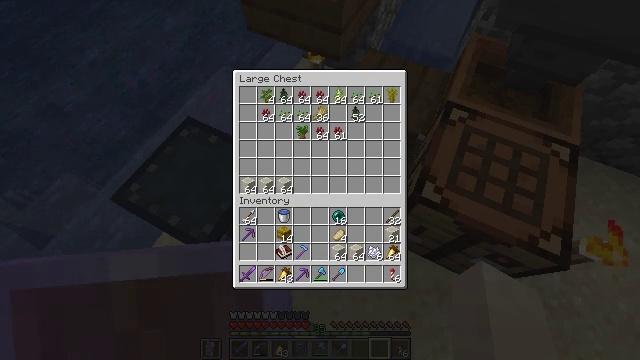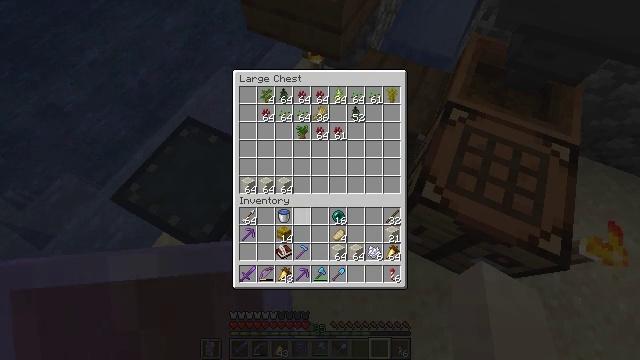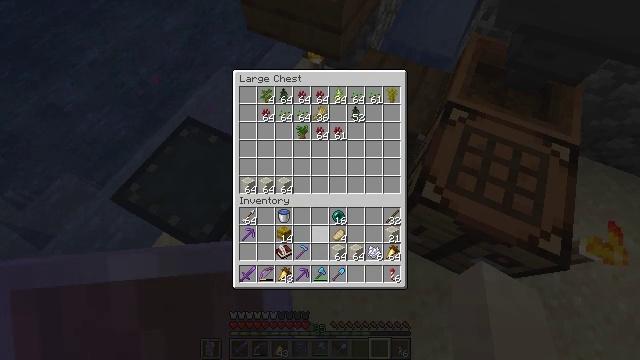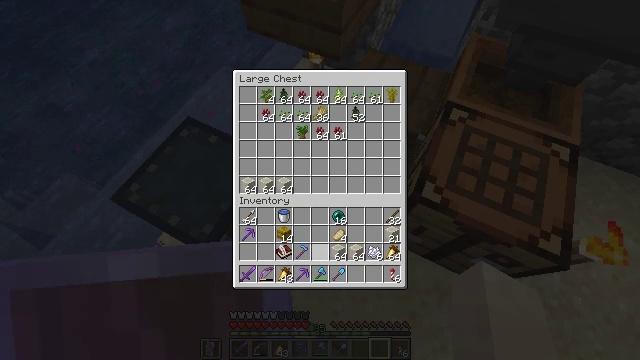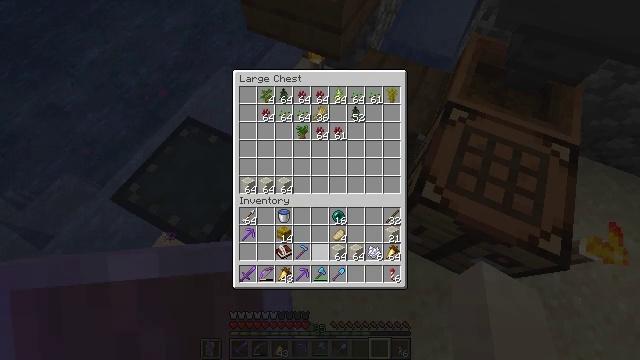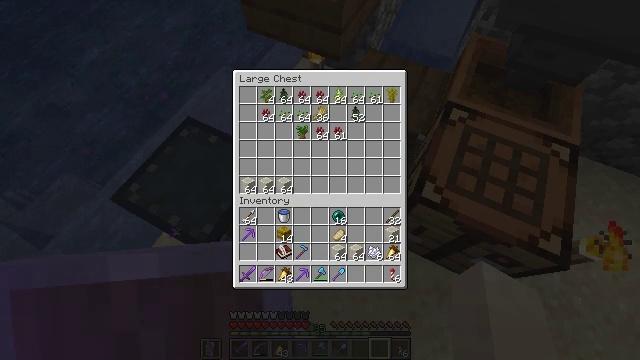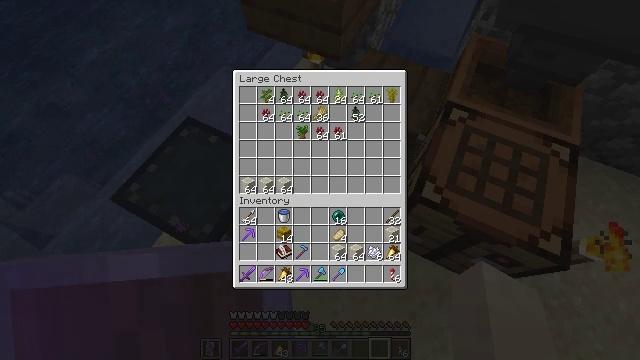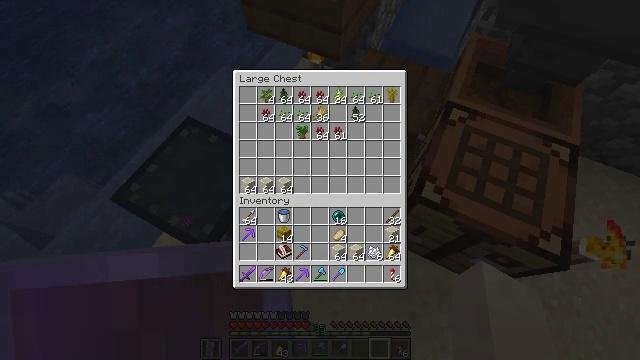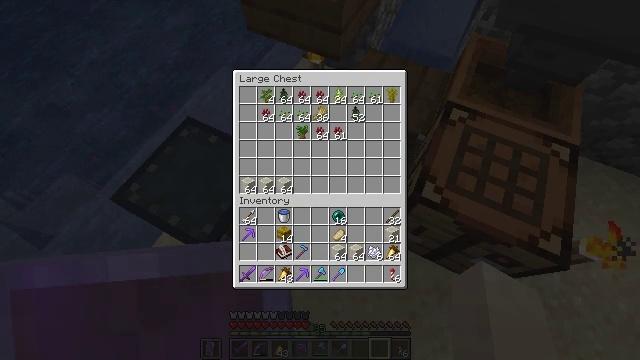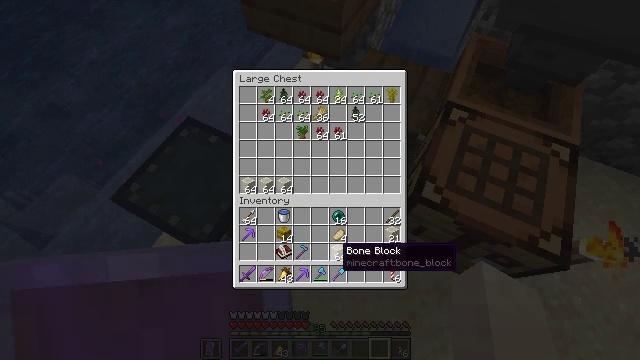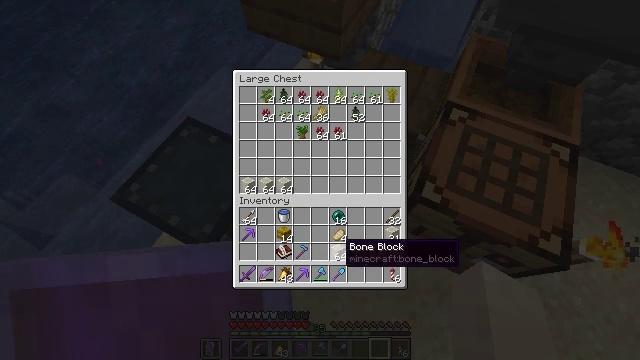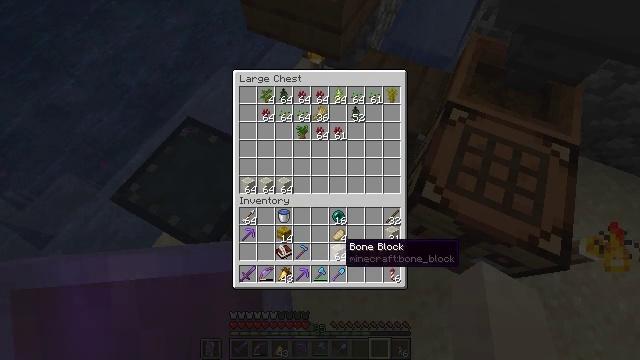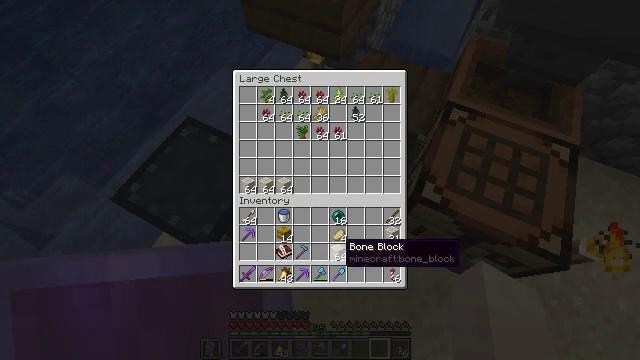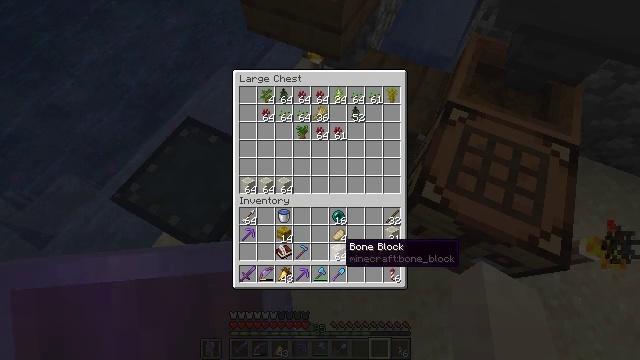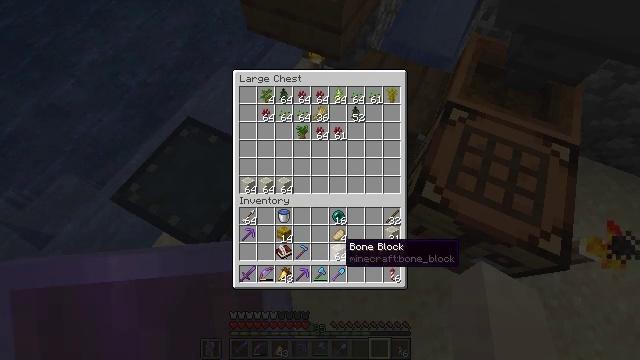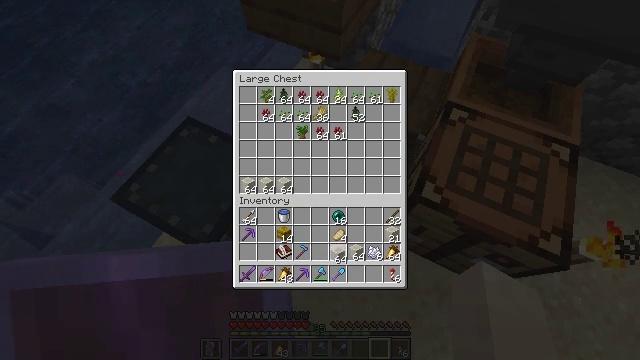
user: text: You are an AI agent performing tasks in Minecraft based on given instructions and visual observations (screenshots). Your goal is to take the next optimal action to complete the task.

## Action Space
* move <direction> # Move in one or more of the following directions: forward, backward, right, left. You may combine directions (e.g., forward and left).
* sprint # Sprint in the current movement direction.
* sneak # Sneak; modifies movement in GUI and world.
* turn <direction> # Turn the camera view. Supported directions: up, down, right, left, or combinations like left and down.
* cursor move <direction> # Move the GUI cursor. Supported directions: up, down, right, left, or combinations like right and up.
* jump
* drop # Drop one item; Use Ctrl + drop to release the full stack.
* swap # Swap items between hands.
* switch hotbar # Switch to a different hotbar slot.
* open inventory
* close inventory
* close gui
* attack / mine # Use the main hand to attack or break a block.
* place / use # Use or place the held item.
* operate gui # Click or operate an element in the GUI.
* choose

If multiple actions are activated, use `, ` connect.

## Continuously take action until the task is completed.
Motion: motion action
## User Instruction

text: Break the white shulker box to collect it.
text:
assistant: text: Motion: cursor move right and down
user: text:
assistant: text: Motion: cursor move right and down
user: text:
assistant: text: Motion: cursor move right and down
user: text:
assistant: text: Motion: no_op
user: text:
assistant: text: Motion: no_op
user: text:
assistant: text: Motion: no_op
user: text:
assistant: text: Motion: no_op
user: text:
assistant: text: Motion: no_op
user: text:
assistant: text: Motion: no_op
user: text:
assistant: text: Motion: no_op
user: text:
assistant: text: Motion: no_op
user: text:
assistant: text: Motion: no_op
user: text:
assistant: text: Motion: no_op
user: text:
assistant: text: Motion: no_op
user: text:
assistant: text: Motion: operate gui
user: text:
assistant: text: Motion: operate gui
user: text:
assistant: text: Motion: no_op
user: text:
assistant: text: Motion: cursor move up
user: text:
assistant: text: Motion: cursor move left and up
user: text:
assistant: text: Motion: cursor move left and up
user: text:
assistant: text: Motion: no_op
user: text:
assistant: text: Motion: no_op
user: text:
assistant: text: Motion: no_op
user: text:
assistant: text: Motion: no_op
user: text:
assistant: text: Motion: no_op
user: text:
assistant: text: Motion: no_op
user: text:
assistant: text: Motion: no_op
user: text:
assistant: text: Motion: no_op
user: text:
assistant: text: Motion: no_op
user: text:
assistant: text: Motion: no_op